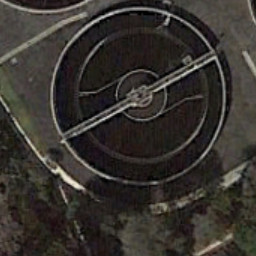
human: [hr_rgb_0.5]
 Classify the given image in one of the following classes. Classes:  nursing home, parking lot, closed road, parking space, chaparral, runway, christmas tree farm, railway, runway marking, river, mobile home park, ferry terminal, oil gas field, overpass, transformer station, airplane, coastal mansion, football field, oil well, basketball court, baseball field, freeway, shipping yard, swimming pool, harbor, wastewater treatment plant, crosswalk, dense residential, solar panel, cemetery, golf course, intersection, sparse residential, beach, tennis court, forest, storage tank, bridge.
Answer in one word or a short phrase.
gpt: wastewater treatment plant